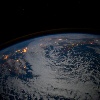
Label: cloud